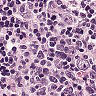
Metastatic tissue present: no